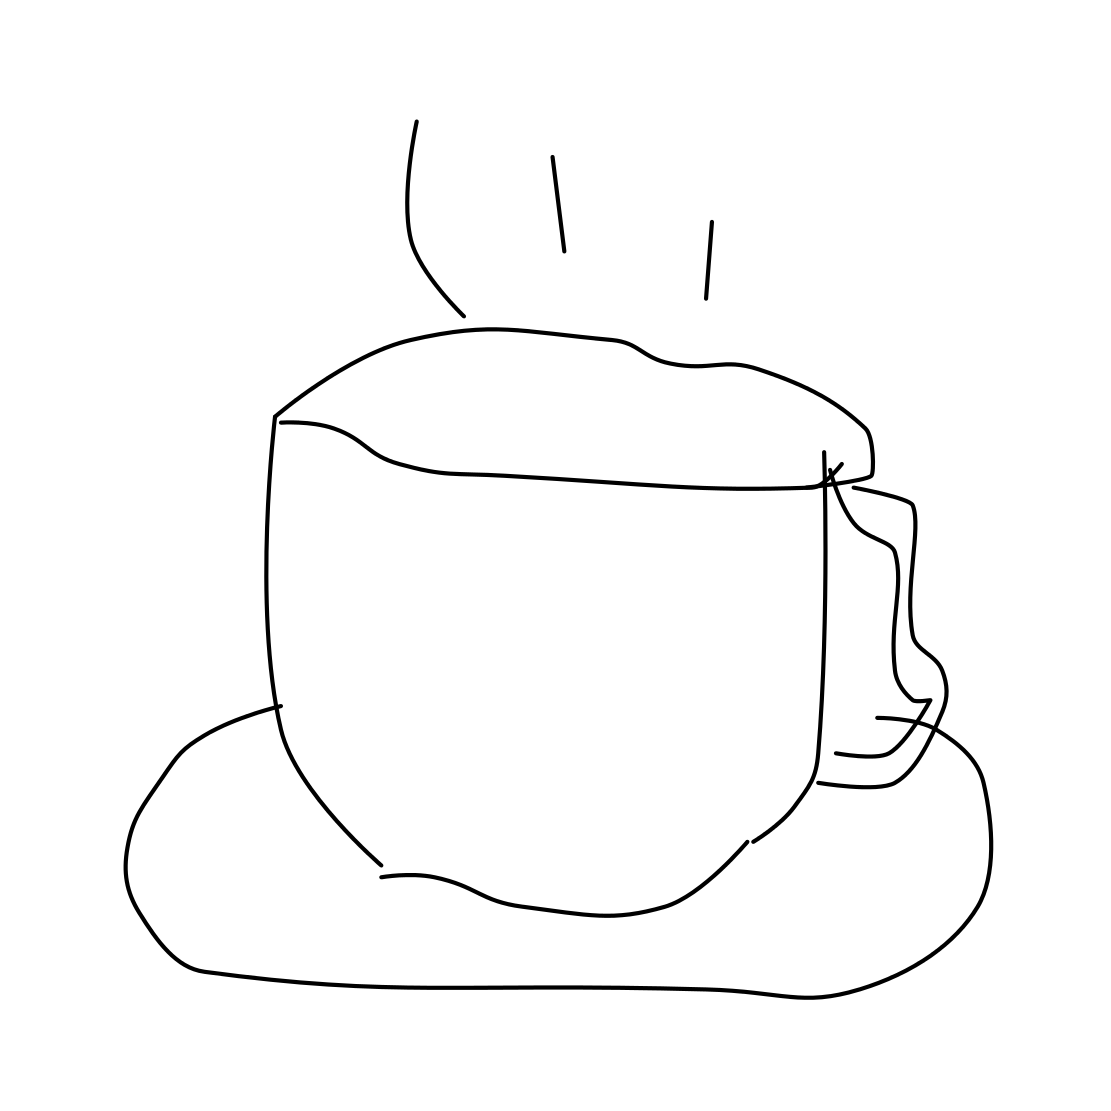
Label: teacup